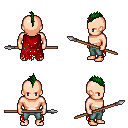
a pixel art fantasy rpg character, male body template, human, light skin, red tattered cape, teal pants, green mohawk hairstyle, spear, four views (front, back, left, right), 2x2 character sprite sheet, small pixel art, hard edges, no anti-aliasing